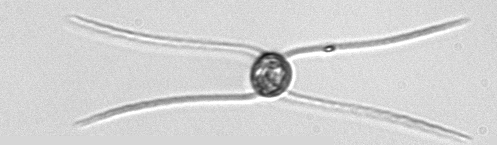
Label: Chaetoceros_danicus